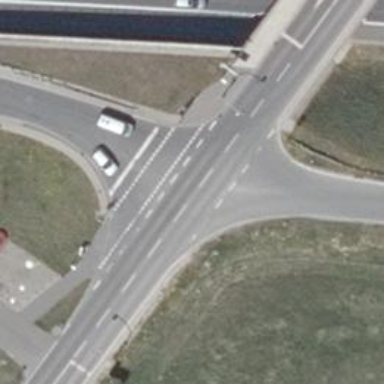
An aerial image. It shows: Road with traffic signals.